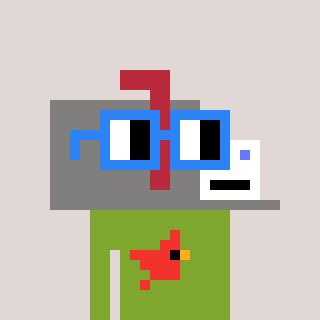
a pixel art character with square blue glasses, a mailbox-shaped head and a slimegreen-colored body on a warm background